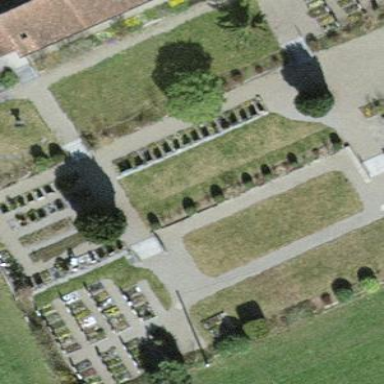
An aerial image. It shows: Cemetery.